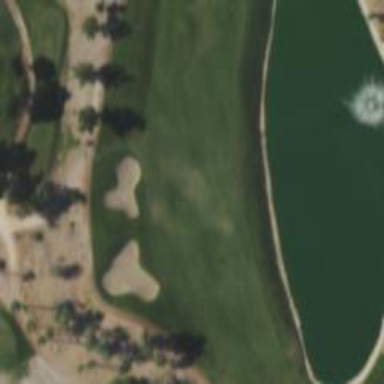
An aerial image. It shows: View of golf hole.